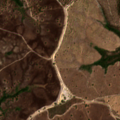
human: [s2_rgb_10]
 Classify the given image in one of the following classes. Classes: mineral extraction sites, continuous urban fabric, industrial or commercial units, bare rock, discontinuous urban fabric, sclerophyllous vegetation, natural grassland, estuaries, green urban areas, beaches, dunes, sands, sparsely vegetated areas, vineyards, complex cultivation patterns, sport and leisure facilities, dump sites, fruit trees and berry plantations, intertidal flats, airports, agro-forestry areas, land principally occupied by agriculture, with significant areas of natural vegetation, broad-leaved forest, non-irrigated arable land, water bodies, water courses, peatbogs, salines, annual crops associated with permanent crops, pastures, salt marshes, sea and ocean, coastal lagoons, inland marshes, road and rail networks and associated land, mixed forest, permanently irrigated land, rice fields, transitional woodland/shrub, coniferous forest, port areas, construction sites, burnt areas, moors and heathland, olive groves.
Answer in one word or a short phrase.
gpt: non-irrigated arable land, agro-forestry areas, transitional woodland/shrub